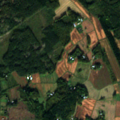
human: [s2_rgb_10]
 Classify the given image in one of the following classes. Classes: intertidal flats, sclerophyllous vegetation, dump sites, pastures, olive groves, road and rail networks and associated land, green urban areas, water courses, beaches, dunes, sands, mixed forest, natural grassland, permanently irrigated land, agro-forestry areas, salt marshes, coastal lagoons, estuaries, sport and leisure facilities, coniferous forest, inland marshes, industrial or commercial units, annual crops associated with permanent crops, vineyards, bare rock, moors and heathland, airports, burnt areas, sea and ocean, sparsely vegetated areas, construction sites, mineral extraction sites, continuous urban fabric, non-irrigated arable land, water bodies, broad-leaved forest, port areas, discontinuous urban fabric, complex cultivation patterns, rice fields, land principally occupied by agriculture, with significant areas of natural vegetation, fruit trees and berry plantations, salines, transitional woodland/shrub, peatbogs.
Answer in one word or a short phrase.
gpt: non-irrigated arable land, land principally occupied by agriculture, with significant areas of natural vegetation, coniferous forest, mixed forest, transitional woodland/shrub